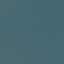
Land use / land cover class: SeaLake